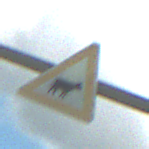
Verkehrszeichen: ViehtriebLinks
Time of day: Midday
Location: Outdoor (Nature)
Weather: PartlyCloudy
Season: NotSpecified
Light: Natural